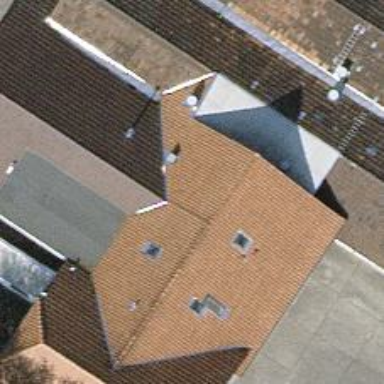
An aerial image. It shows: Building with ridged roof.